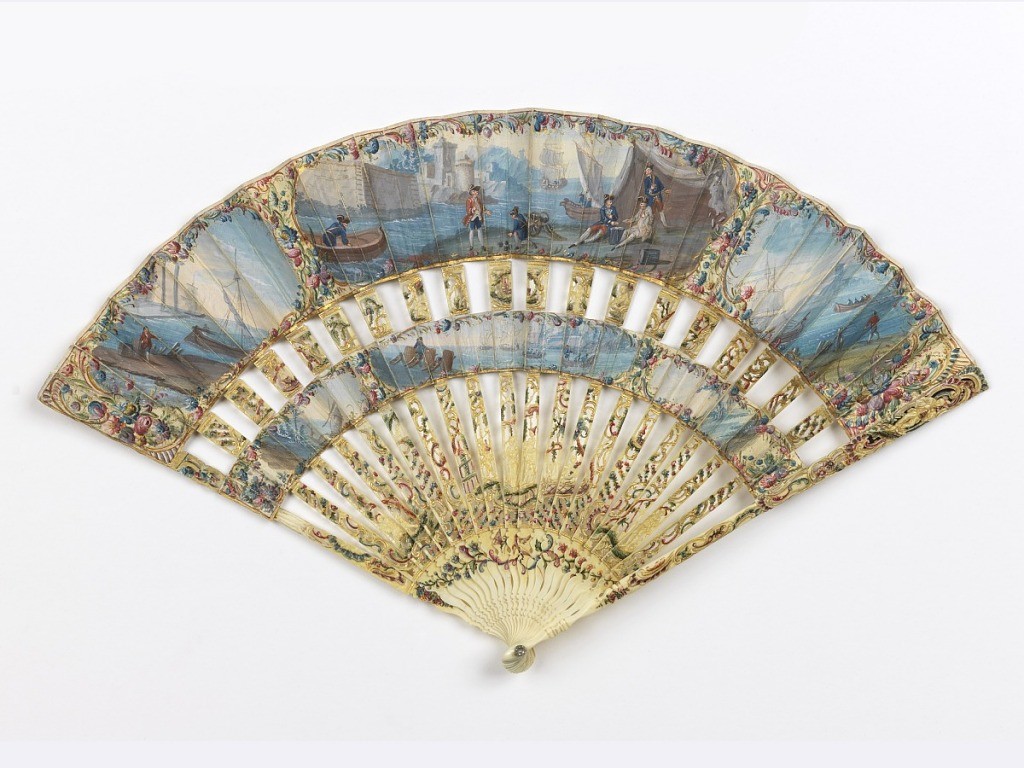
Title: Pleated cabriolet fan
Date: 1760–80
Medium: Parchment and paper leaf, painted with gouache; pierced, painted and gilded ivory sticks
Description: Pleated cabriolet fan with painted parchment upper and lowers leaves. The obverse shows naval scenes with floral borders.The reverse leaf is painted paper showing a woman in a pastoral landscape, with a rustic house and fence on the lower leaf. The sticks are carved and pierced openwork (à jour) with Chinoiserie figures, painted and gilded. Paste jewel set in both ends of the rivet.